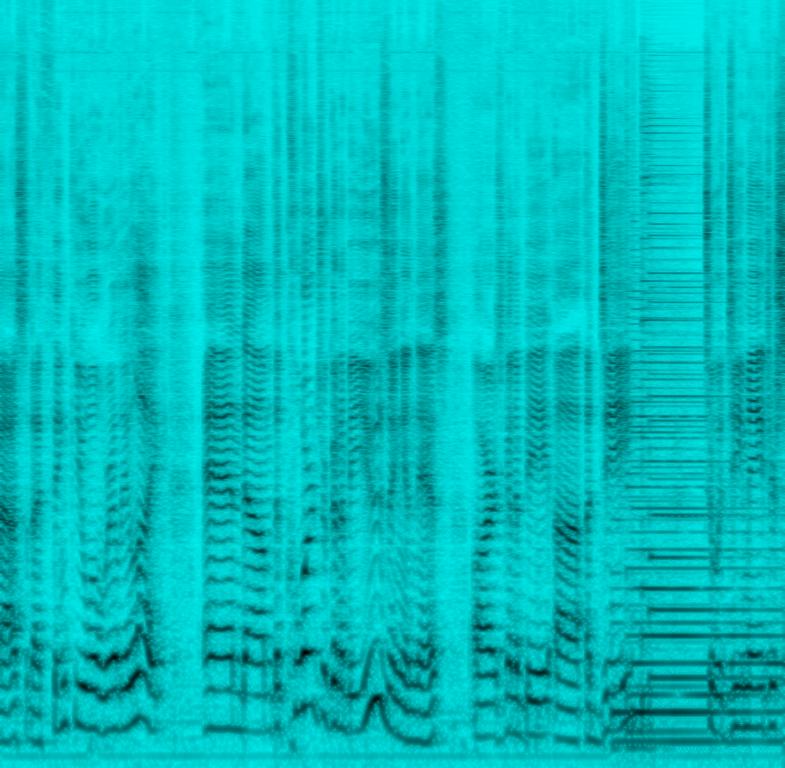
The low quality recording features a tutorial that contains a flat male vocal talking over acoustic guitar strummed chords. The recording is noisy and in mono.